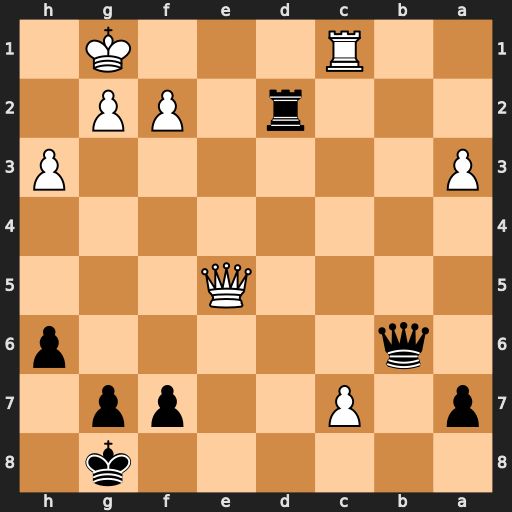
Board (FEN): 6k1/p1P2pp1/1q5p/4Q3/8/P6P/3r1PP1/2R3K1
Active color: b
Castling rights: -
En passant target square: -
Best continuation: Qxf2+ Kh2 Qxg2#